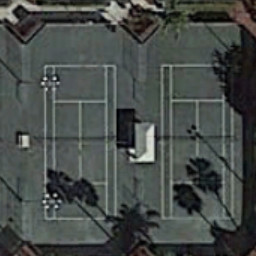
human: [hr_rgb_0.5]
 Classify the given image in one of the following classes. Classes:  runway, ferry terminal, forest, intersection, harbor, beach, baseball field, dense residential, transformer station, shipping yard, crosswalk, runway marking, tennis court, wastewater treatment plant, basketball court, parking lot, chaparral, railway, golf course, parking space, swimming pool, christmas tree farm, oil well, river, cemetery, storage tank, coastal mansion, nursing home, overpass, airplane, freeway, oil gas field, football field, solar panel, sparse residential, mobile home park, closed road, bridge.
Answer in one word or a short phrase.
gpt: tennis court